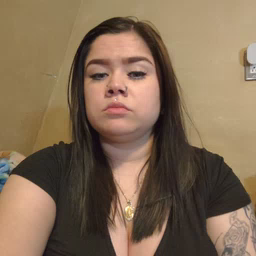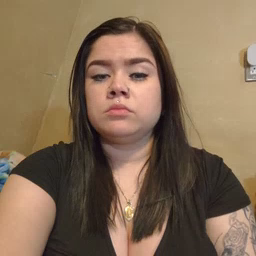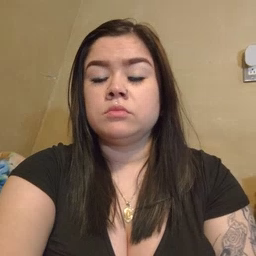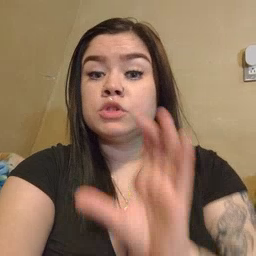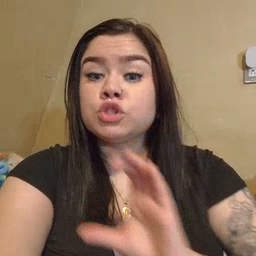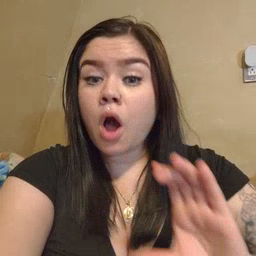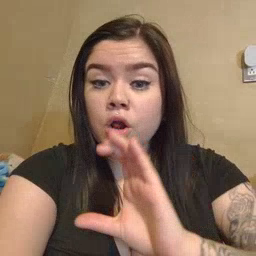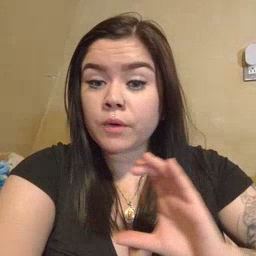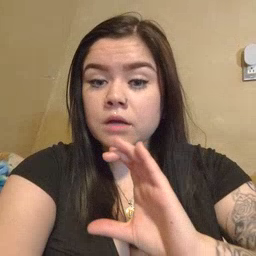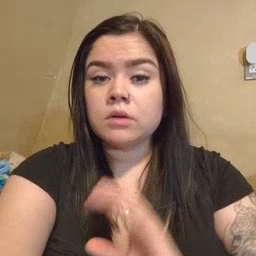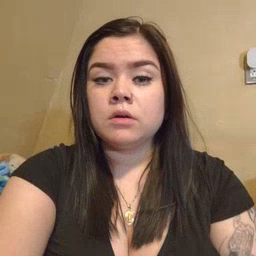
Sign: chocolate